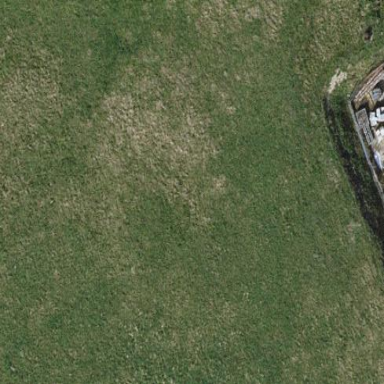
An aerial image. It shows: Beautiful meadow.